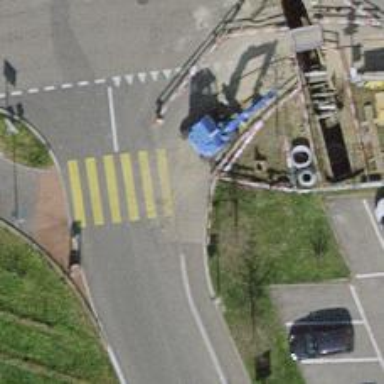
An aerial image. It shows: Kerb barrier.